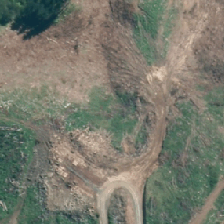
Land cover: high_producing_grassland